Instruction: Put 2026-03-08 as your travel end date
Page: home
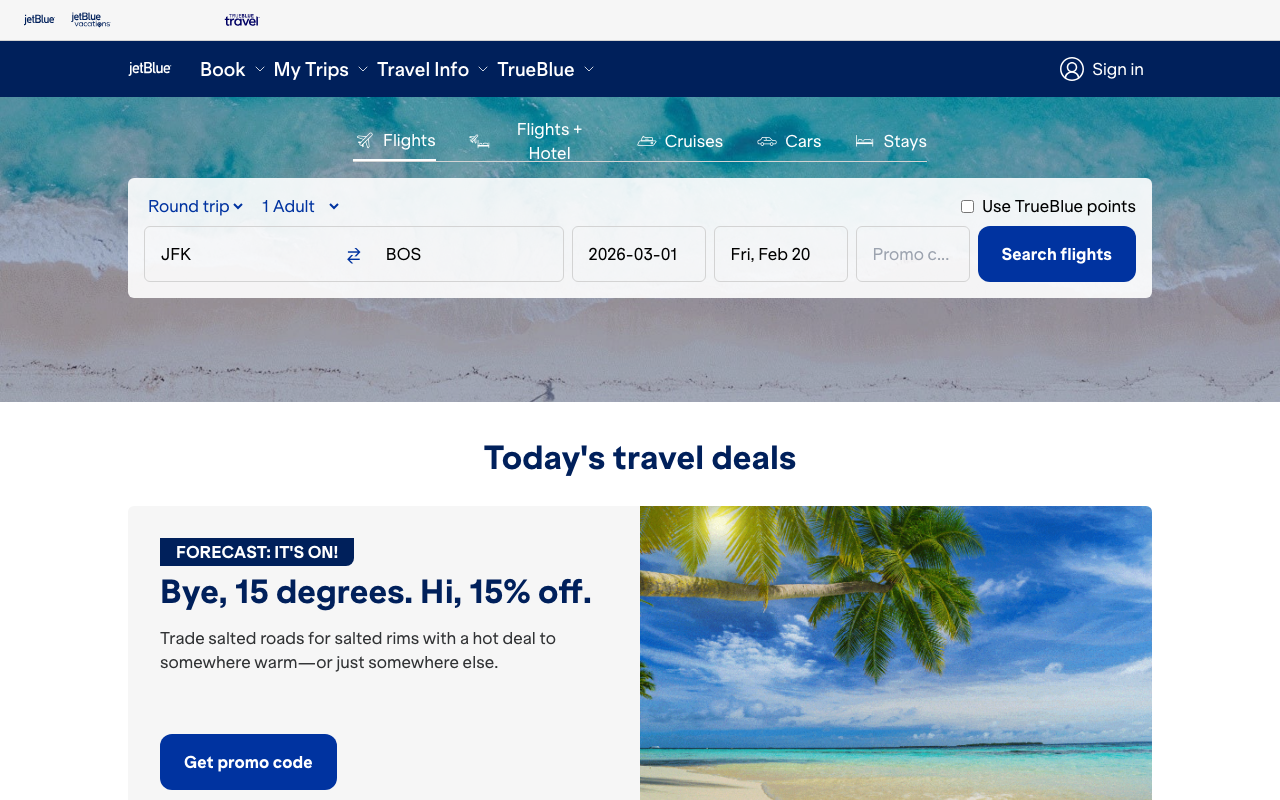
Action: type